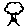
Label: tree